Question: In the codepen below, I'm trying to make it look like the attached image at all sizes. Two things are not working correctly - in the first line with numbers, the green numbers are the day's price change and change percent (the only green text on the page). At the large browser size they are drifting apart too much. Is there a way to force them to stay next to each other in all sizes?
I'm also having difficulty figuring out how to make the inline-form text input field always take up 50% of that line, and make the 'Get new Quote' button always take up 50% at all sizes - like in the attached image.

<URL>
'''
<head>
<title>Stock Quotes</title>
<meta charset='utf-8' />
<meta name='viewport' content='"width=device-width, initial-scale=1'>
</head>
<body>
<div class='container'>
<div class='row'>
<div id='quote-module' class='col-md-12'>
<h1></h1>
</div>
</div>
<div class='col-md-*'>
<hr id='hruleFat' />
</div>
<div class='row'>
<div class='col-md-12 pull-left' id='companyName'></div>
</div>
<div id='prices' class='row'>
<div id='lastPrice' class='col-md-8 pull-left'></div>
<div id='changes'>
<div id='changePercent' class='col-md-2 pull-right'></div>
<div id='change' class='col-md-2 pull-right'></div>
</div>
</div>
<hr>
<div id='range'>
<p class='pull-right'></p>Range</div>
<hr>
<div id='open'>
<p class='pull-right'></p>Open</div>
<hr>
<div id='volume'>
<p class='pull-right'></p>Volume</div>
<hr>
<div id='marketCap'>
<p class='pull-right'></p>Market Cap</div>
<hr>
<div class='row'>
<div id='time' class='col-md-* pull-right'></div>
</div>
<hr>
<div id='getQuoteForm'>
<form class='form-inline col-md-*' id='getQuote'>
<div class="form-group">
<input type='text' class='form-control' id='symbolInput'>
</div>
<button type='submit' class='btn btn-default col-md-* '>Get New Quote</button>
</div>
</form>
</div>
<script src='https://ajax.googleapis.com/ajax/libs/jquery/1.11.1/jquery.min.js'></script>
<link rel='stylesheet' href='http://maxcdn.bootstrapcdn.com/bootstrap/3.3.4/css/bootstrap.min.css' />
<script src='http://maxcdn.bootstrapcdn.com/bootstrap/3.3.4/js/bootstrap.min.js'></script>
</div>
</body>
</html>
'''
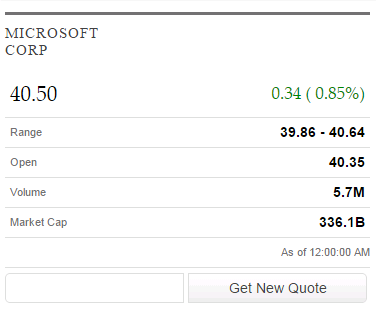
Answer: try removing the class 'col-md-2' from 'changePercent' and 'change' div's.
here's the jsfiddle for this <URL>